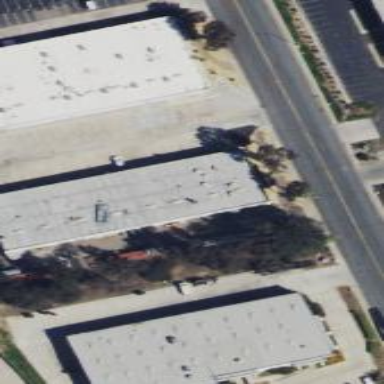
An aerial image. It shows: Commercial building.